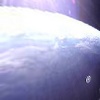
Label: sunburn